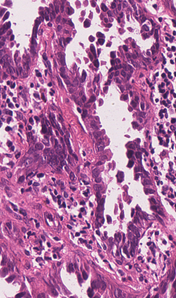
Tumor epithelial tissue: yes
Tumor-associated stroma tissue: yes
Normal tissue: no